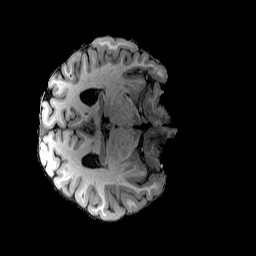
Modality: T1w
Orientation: axial
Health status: healthy